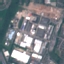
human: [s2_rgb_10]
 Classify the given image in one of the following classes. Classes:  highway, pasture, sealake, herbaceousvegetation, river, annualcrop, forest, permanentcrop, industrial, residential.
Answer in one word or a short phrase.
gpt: Industrial